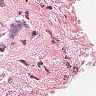
Metastatic tissue present: no